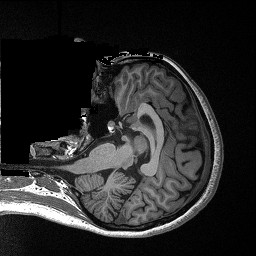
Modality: T1w
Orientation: axial